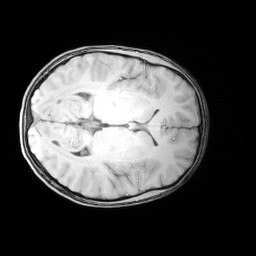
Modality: MP2RAGE
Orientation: axial
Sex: female
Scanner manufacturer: siemens
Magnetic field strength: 3 T
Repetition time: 5 s
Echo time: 0.00368 s